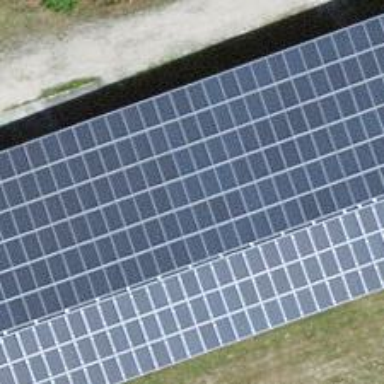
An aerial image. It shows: Solar power generator using photovoltaic method with solar photovoltaic panel types.